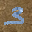
Label: 3